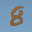
Label: 8